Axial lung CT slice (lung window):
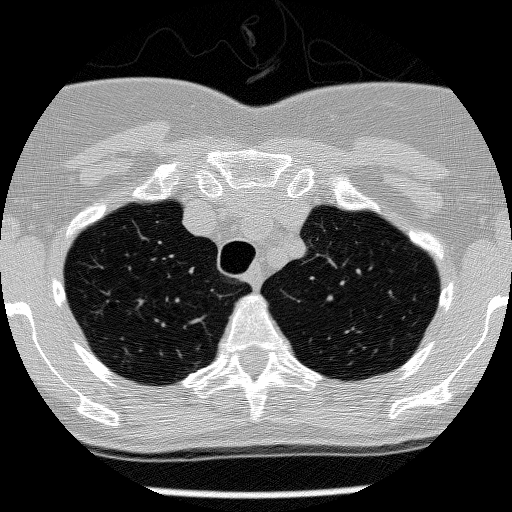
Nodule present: no